Aerial crown-view tile of a tropical tree (Barro Colorado Island, Panama), acquired 20240813:
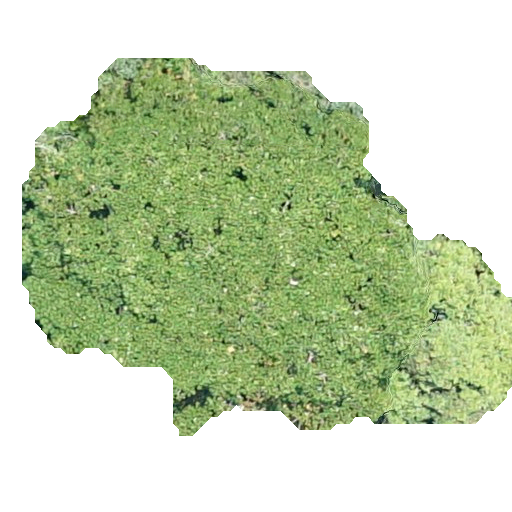
Species: Sterculia apetala
GBIF accepted scientific name: Sterculia apetala
Crown area: 197.968 m²